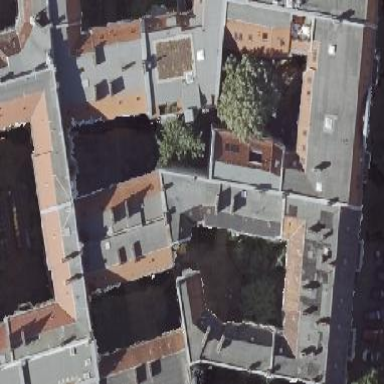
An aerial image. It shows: Residential building with double saltbox roof shape.